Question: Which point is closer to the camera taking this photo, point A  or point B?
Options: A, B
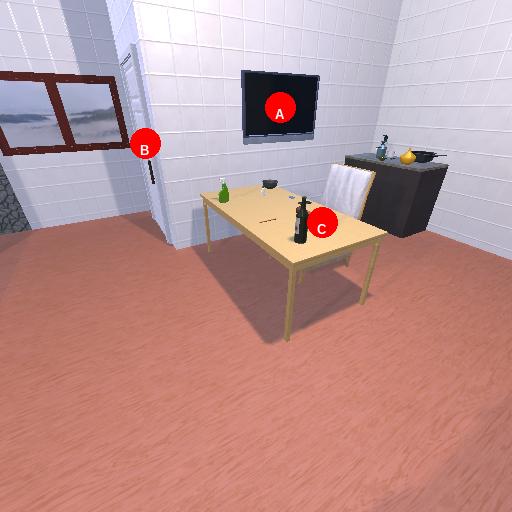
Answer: A